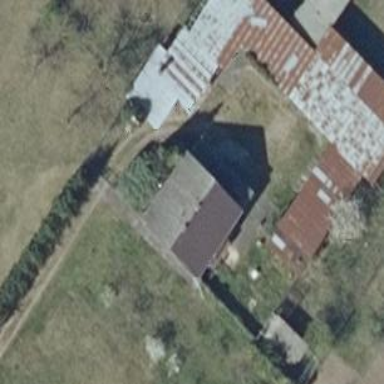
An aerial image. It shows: Detached building.